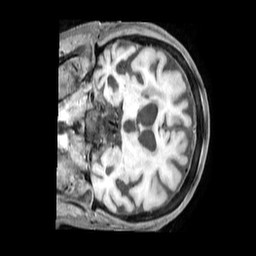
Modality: T1w
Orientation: coronal
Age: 74
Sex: female
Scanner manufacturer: philips
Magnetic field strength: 3 T
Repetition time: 0.6 s
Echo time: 0.02833 s